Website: apple
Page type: address-validator
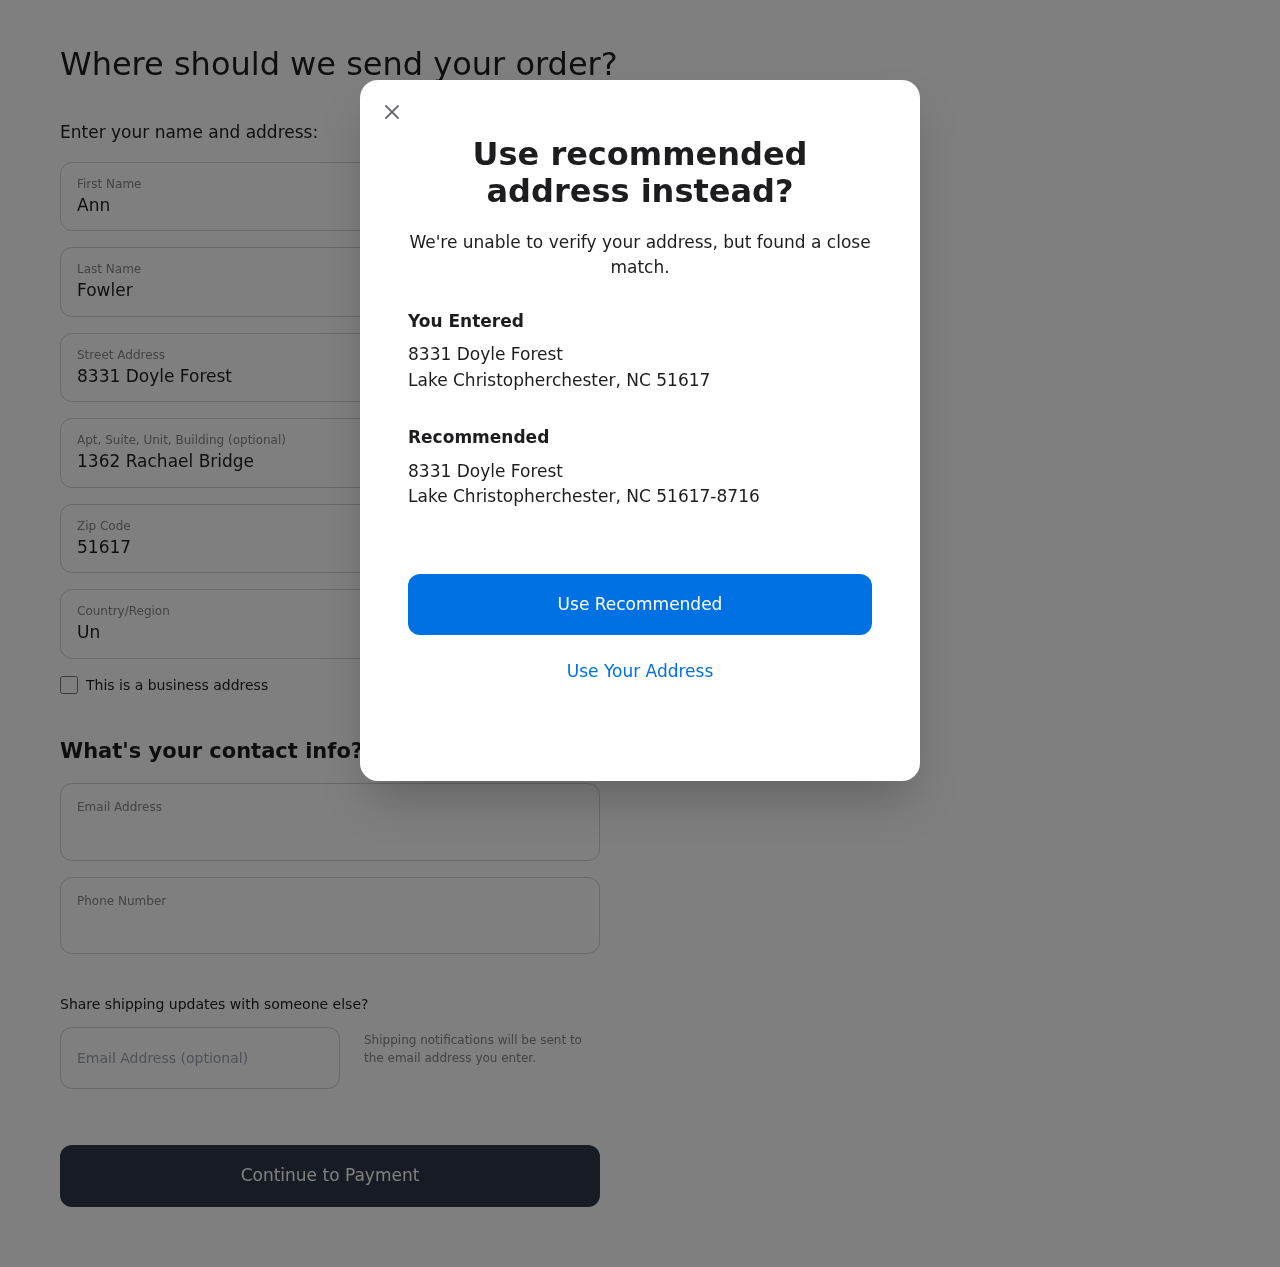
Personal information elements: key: PII_CITY
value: Lake Christopherchester
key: PII_COUNTRY
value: United States
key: PII_EMAIL
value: annfowler@gmail.com
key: PII_FIRSTNAME
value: Ann
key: PII_GIFT_EMAIL
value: dbrown@yahoo.com
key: PII_LASTNAME
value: Fowler
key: PII_PHONE
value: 3347814206
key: PII_POSTCODE
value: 51617
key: PII_POSTCODE_FULL
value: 51617-8716
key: PII_STATE_ABBR
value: NC
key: PII_STREET
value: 8331 Doyle Forest
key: PII_STREET2
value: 8331 Doyle Forest
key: PII_STREET2
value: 1362 Rachael Bridge
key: PII_CITY2
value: Lake Christopherchester
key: PII_STATE_ABBR2
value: NC